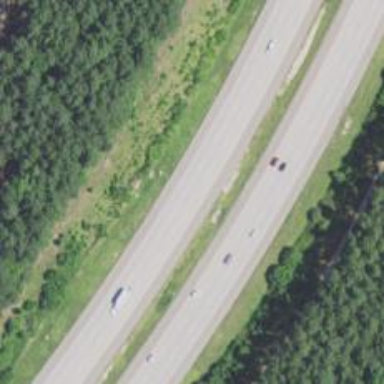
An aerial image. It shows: Motorway.